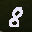
Label: 8